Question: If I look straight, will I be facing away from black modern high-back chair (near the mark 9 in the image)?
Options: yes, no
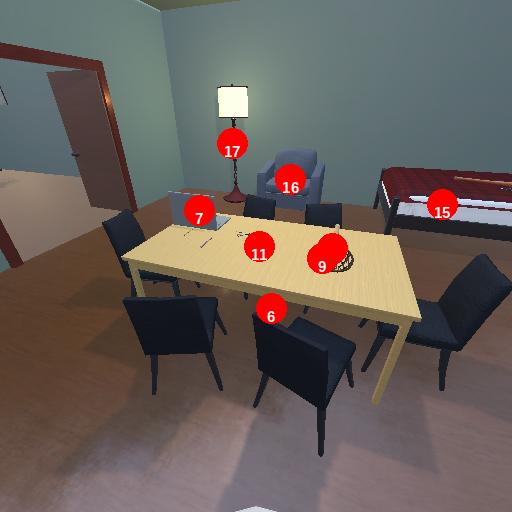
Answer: yes